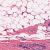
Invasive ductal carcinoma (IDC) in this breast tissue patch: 1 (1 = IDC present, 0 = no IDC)